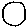
Label: circle